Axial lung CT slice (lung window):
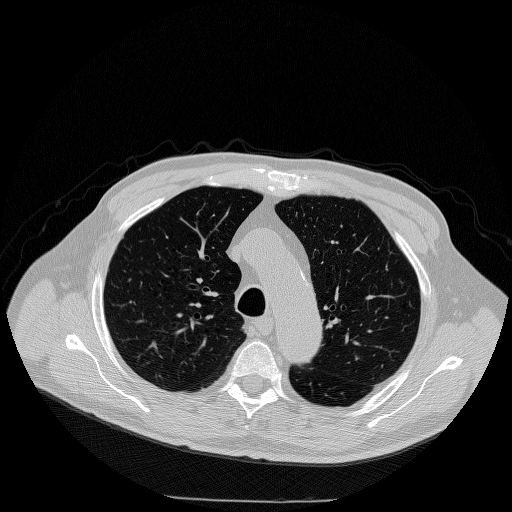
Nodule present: no